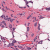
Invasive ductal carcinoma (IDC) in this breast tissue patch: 1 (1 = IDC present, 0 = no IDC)